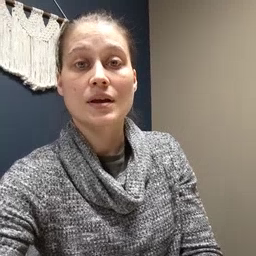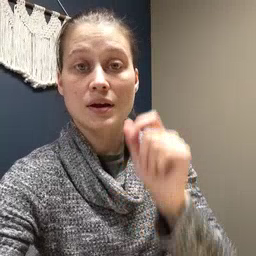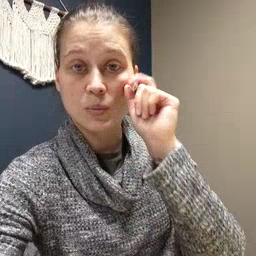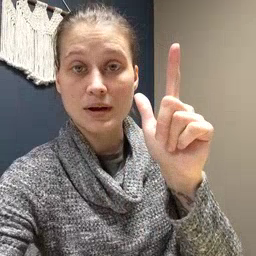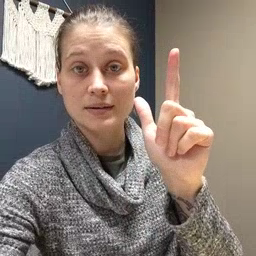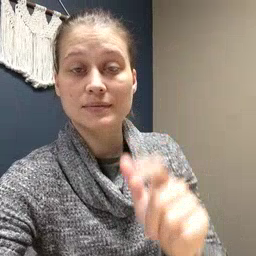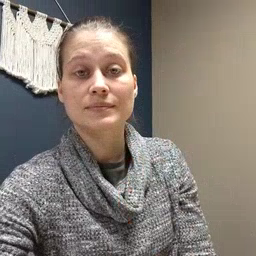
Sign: awake